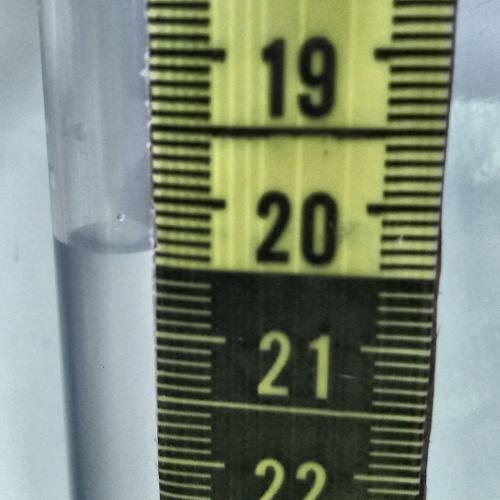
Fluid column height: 20.4 cm